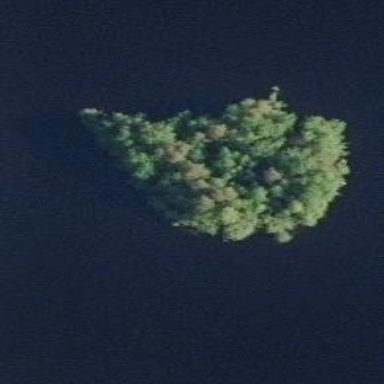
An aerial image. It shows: Islet.